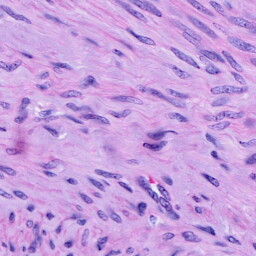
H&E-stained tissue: Cervix